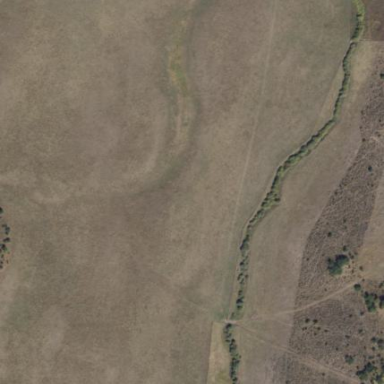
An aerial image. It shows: Afarmland with native pasture as the crop.